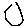
Label: hexagon